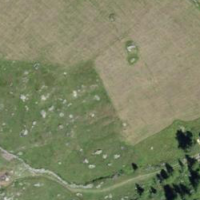
EUNIS habitat code: 26
Species observed at this site:
Lasiommata maera
Bartsia alpina